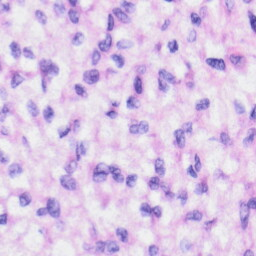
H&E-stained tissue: Liver